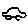
Label: car